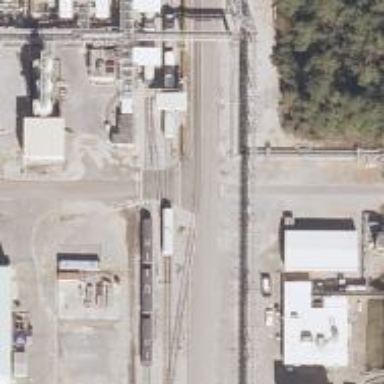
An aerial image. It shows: Railway spur service.